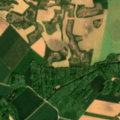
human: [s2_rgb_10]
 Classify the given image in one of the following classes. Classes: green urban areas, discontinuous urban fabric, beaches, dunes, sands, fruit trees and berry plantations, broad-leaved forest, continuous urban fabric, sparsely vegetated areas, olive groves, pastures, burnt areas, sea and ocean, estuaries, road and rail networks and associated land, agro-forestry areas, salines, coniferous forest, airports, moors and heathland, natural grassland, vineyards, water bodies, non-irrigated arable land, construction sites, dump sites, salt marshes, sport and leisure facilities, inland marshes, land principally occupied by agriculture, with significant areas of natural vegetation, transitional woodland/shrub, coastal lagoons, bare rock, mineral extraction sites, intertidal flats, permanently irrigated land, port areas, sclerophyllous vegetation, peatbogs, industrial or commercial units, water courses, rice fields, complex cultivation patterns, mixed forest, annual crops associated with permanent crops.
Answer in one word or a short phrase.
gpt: sport and leisure facilities, non-irrigated arable land, broad-leaved forest